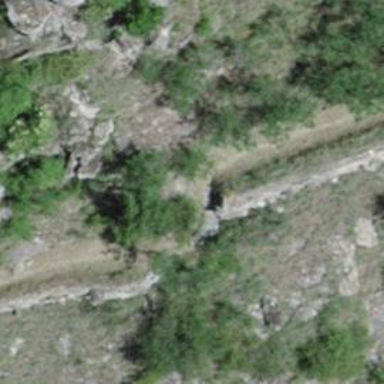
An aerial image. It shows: Ground path.